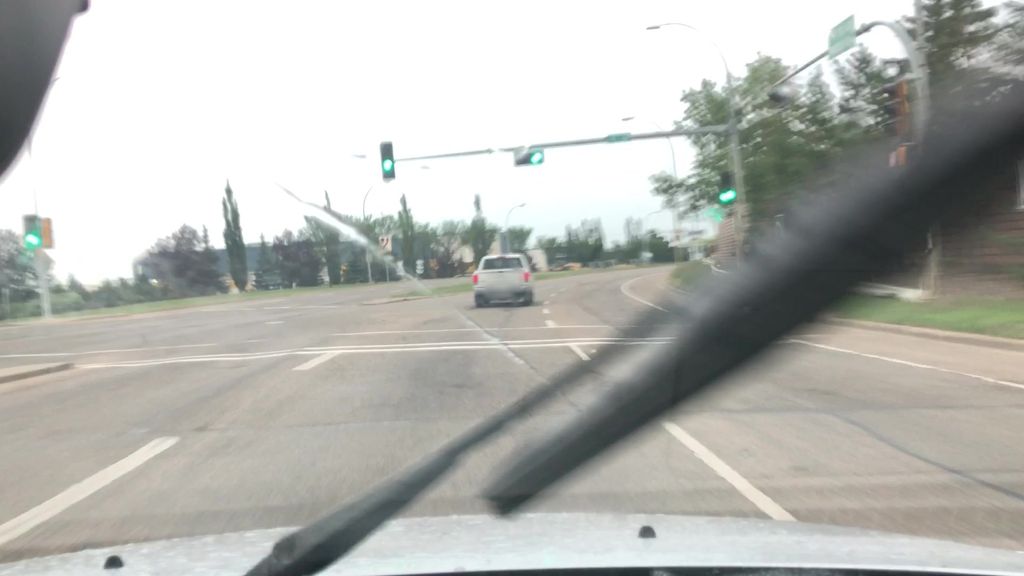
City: edmonton